Question: I just had a assessment about data structures and algorithms. And my teacher said that it is impossible to add a new node before the header. I have checked everywhere (on the internet and books) and it all said that is was possible.
So now my question is, who is right here?
EDIT: Here is a picture of the situation, add the red arrow I need to insert a new node.

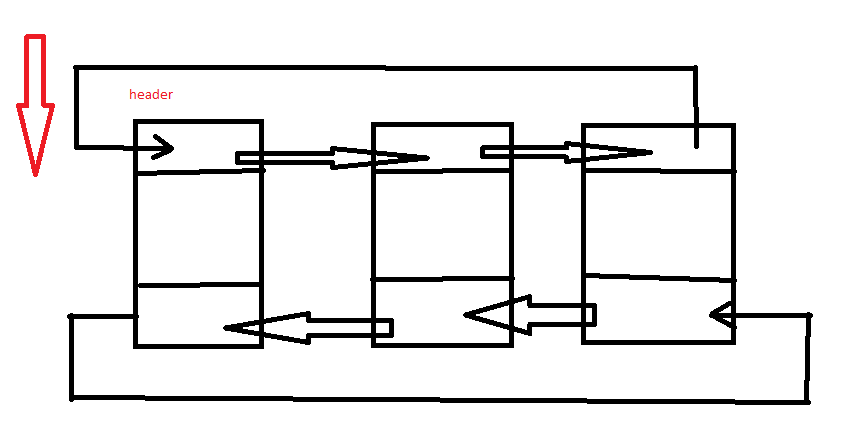
Answer: You can add a first element easily (in one step) even either to the usual linked list or double-linked one. You are right.
- - -
But be very soft and careful telling the teacher about his/her mistake. Maybe: "you meant inserting the last element in one step for the non-circular doubly linked list really, didn't you?" :-) I hope, you teacher is not the kind of person that gets easily offended hearing complex sentences.
As for the circular doubly linked list, you can insert both last or first element in one step. For the insert at head:
- - - -
You can also insert any element into any list, but it could take many steps moving from one element to another, for to reach the place.
Maybe, your teacher really meant that special reference that references the circular list from outside and has not its own data. It can exist for some special need. The very question of putting something has not sense at all - for the header does not belong to that part of the structure where the word is defined. The element that is the first element, is not outside the list, but it is the last element of the list.
That header, of course, can have something referencing it. The header is merely a reference, and it can have another "header of the header" and so on.
'''
Big fleas have little fleas,
Upon their backs to bite 'em,
And little fleas have lesser fleas,
and so, ad infinitum.
'''
And only an act of human will or some technical or religious limitation can forbide the possibility to reference a reference.
So, if the question (how to put something before the header) has sense, the word "before" for header must be interpreted as "referencing to", and we can put something before it. If "before" is defined for list nodes only, the question itself is senseless.